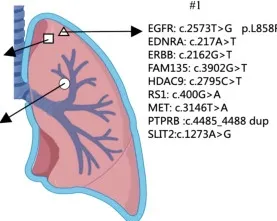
Location and next-generation sequencing (NGS) results of the three pulmonary lesions. (B) Genomic alterations detected via NGS analysis in three lesions.
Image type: radiology (ct)